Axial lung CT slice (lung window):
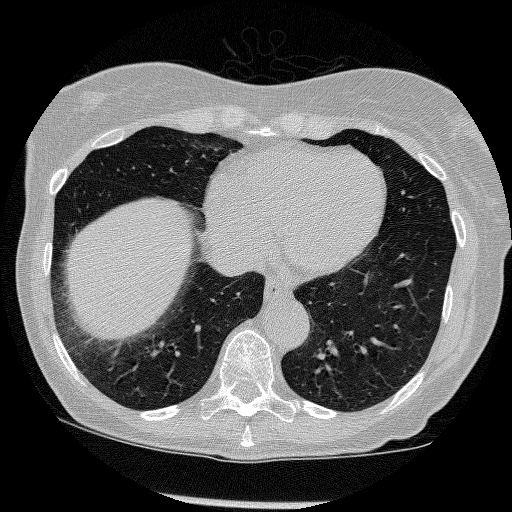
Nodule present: no